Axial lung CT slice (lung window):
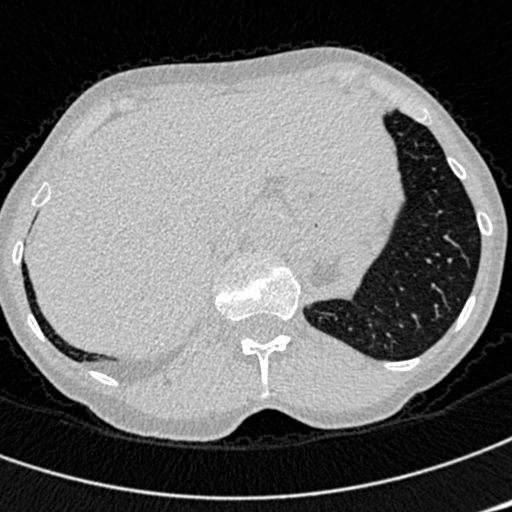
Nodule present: no